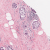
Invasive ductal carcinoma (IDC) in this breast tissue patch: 0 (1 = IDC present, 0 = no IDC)